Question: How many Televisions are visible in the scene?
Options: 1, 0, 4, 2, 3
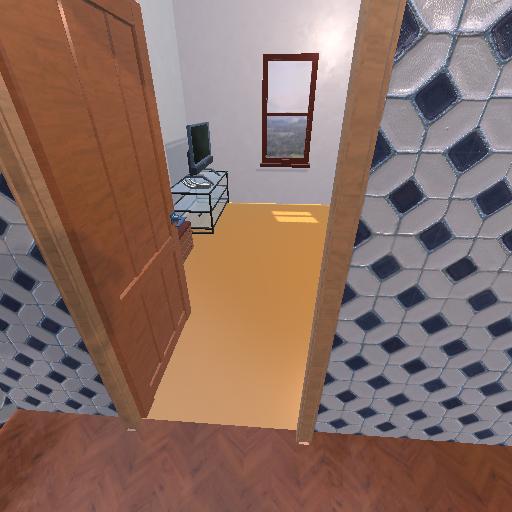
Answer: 1